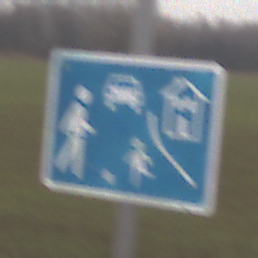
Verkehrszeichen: BeginnVerkehrsberuhigterBereich
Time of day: Midday
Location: Outdoor (RoadRail)
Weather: Overcast
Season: NotSpecified
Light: Natural